Question: This is the view that appears when I click a button on a previous view.
The text boxes, the smiling face image and the labels are predesigned created by xCode.
Please see the image and the code of the view to clear why all the view's components are initializing very slowly and getting ready to give the last shoot that is captured by me when it is finished to be totally loaded . Moreover, It is very slow when I type letters, the letters are appearing very slowly while I am typing with the keyboard that iOS provides on every touch on the text box.

'''
using System;
using System.Drawing;
using MonoTouch.Foundation;
using MonoTouch.UIKit;
namespace IstanbulCity
{
public partial class AskForNAme : UIViewController
{
public delegate void AskForNAmeClosingDelegate (AskForNAme form);
public event AskForNAmeClosingDelegate AskForNAmeClosed;
NSObject obs1;
float scrollamount = 0.0f;
float bottomPoint = 0.0f;
float yOffset = 0.2f;
bool moveViewUp = false;
public AskForNAme () : base ("AskForNAme", null)
{
}
public override void DidReceiveMemoryWarning ()
{
// Releases the view if it doesn't have a superview.
base.DidReceiveMemoryWarning ();
// Release any cached data, images, etc that aren't in use.
}
public override void ViewDidLoad ()
{
base.ViewDidLoad ();
// Perform any additional setup after loading the view, typically from a nib.
}
public override void ViewDidAppear(bool animated)
{
base.ViewDidAppear(true);
obs1 = NSNotificationCenter.DefaultCenter.AddObserver (
"UIKeyboardDidShowNotification", KeyboardUpNotification);
this.tbOwnerMailAdress.ShouldReturn += TextFieldShouldReturn;
this.tbOwnerBirthDay.ShouldReturn += TextFieldShouldReturn;
this.uivGuguPhoto.Image = UIImage.FromFile ("image/fcuk.jpeg");
}
public override void ViewWillAppear(bool animated)
{
base.ViewWillAppear(false);
obs1 = NSNotificationCenter.DefaultCenter.AddObserver (
"UIKeyboardDidShowNotification", KeyboardUpNotification);
this.tbOwnerMailAdress.ShouldReturn += TextFieldShouldReturn;
this.tbOwnerBirthDay.ShouldReturn += TextFieldShouldReturn;
this.uivGuguPhoto.Image = UIImage.FromFile ("image/fcuk.jpeg");
}
public override void ViewDidUnload ()
{
base.ViewDidUnload ();
// Clear any references to subviews of the main view in order to
// allow the Garbage Collector to collect them sooner.
//
// e.g. myOutlet.Dispose (); myOutlet = null;
ReleaseDesignerOutlets ();
}
public override bool ShouldAutorotateToInterfaceOrientation (UIInterfaceOrientation toInterfaceOrientation)
{
// Return true for supported orientations
return (toInterfaceOrientation != UIInterfaceOrientation.PortraitUpsideDown);
}
void HandleIstanbulCityViewControllerClosed (babyAge form)
{
form.DismissModalViewControllerAnimated (true);
form = null;
}
partial void tbKadikoyHallEditDidEndOnExit (MonoTouch.Foundation.NSObject sender)
{
tbIstanbulName.ResignFirstResponder ();
}
private bool TextFieldShouldReturn (UITextField tf)
{
tf.ResignFirstResponder ();
if (moveViewUp) {
ScrollTheView (false);
}
return true;
}
private void KeyboardUpNotification (NSNotification notification)
{
ResetTheView ();
RectangleF r = UIKeyboard.BoundsFromNotification (notification);
if (this.tbOwnerMailAdress.IsEditing ) {
//Calculate the bottom of the Texbox
//plus a small margin...
bottomPoint = (this.tbOwnerMailAdress.Frame.Y + this.tbOwnerMailAdress.Frame.Height + yOffset);
//Calculate the amount to scroll the view
//upwards so the Textbox becomes visible...
//This is the height of the Keyboard -
//(the height of the display - the bottom
//of the Texbox)...
scrollamount = (r.Height - (View.Frame.Size.Height - bottomPoint));
}
else if (this.tbOwnerBirthDay.IsEditing)
{
bottomPoint = (this.tbOwnerBirthDay.Frame.Y + this.tbOwnerBirthDay.Frame.Height + yOffset);
scrollamount = (r.Height - (View.Frame.Size.Height - bottomPoint));
}
else
{
scrollamount = 0;
}
//Check to see whether the view
//should be moved up...
if (scrollamount > 0) {
moveViewUp = true;
ScrollTheView (moveViewUp);
} else
moveViewUp = false;
}
private void ResetTheView ()
{
UIView.BeginAnimations (string.Empty, System.IntPtr.Zero);
UIView.SetAnimationDuration (0.3);
RectangleF frame = View.Frame;
frame.Y = 0;
View.Frame = frame;
UIView.CommitAnimations ();
}
private void ScrollTheView (bool movedUp)
{
//To invoke a views built-in animation behaviour,
//you create an animation block and
//set the duration of the move...
//Set the display scroll animation and duration...
UIView.BeginAnimations (string.Empty, System.IntPtr.Zero);
UIView.SetAnimationDuration (0.3);
//Get Display size...
RectangleF frame = View.Frame;
if (movedUp) {
//If the view should be moved up,
//subtract the keyboard height from the display...
frame.Y -= scrollamount;
} else {
//If the view shouldn't be moved up, restore it
//by adding the keyboard height back to the original...
frame.Y += scrollamount;
}
//Assign the new frame to the view...
View.Frame = frame;
//Tell the view that your all done with setting
//the animation parameters, and it should
//start the animation...
UIView.CommitAnimations ();
}
}
}
'''
'''
using System;
using System.Drawing;
using MonoTouch.Foundation;
using MonoTouch.UIKit;
namespace IstanbulCity
{
public partial class AskForNAme : UIViewController
{
public delegate void AskForNAmeClosingDelegate (AskForNAme form);
public event AskForNAmeClosingDelegate AskForNAmeClosed;
public AskForNAme () : base ("AskForNAme", null)
{
}
public override void DidReceiveMemoryWarning ()
{
// Releases the view if it doesn't have a superview.
base.DidReceiveMemoryWarning ();
// Release any cached data, images, etc that aren't in use.
}
public override void ViewDidLoad ()
{
base.ViewDidLoad ();
// Perform any additional setup after loading the view, typically from a nib.
}
public override void ViewDidUnload ()
{
base.ViewDidUnload ();
// Clear any references to subviews of the main view in order to
// allow the Garbage Collector to collect them sooner.
//
// e.g. myOutlet.Dispose (); myOutlet = null;
ReleaseDesignerOutlets ();
}
public override bool ShouldAutorotateToInterfaceOrientation (UIInterfaceOrientation toInterfaceOrientation)
{
// Return true for supported orientations
return (toInterfaceOrientation != UIInterfaceOrientation.PortraitUpsideDown);
}
void HandleIstanbulCityViewControllerClosed (babyAge form)
{
form.DismissModalViewControllerAnimated (true);
form = null;
}
}
}
'''
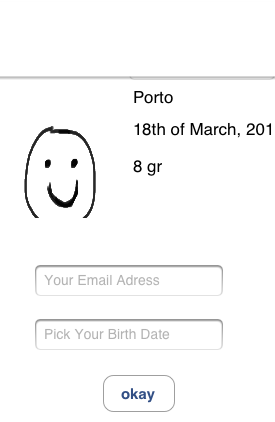
Answer: This does not look to be initialization related. You are adding notifications from both 'ViewDidAppear' and 'ViewWillAppear'. You're also calling 'ResetTheView', which does animations, on every keyboard notification (even if nothing else changed).
My guess is that you are calling 'ResetTheView' way more often that you realize - and the continuous animations are killing the performance of your application.
You can confirm this by putting a 'Console.WriteLine', and maybe a counter, in the 'ResetTheView' method.